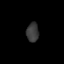
Tissue: prostate
Cell type: Fibroblasts
Senescence score: 0.7066
Nuclear area (px): 231
Mean DAPI intensity: 57.468